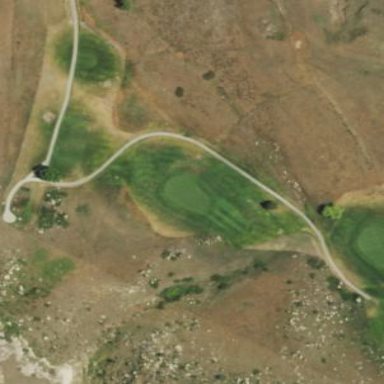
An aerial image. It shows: Golf rough area.